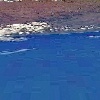
Label: water